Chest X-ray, PA view. Patient: 15 years old, sex M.
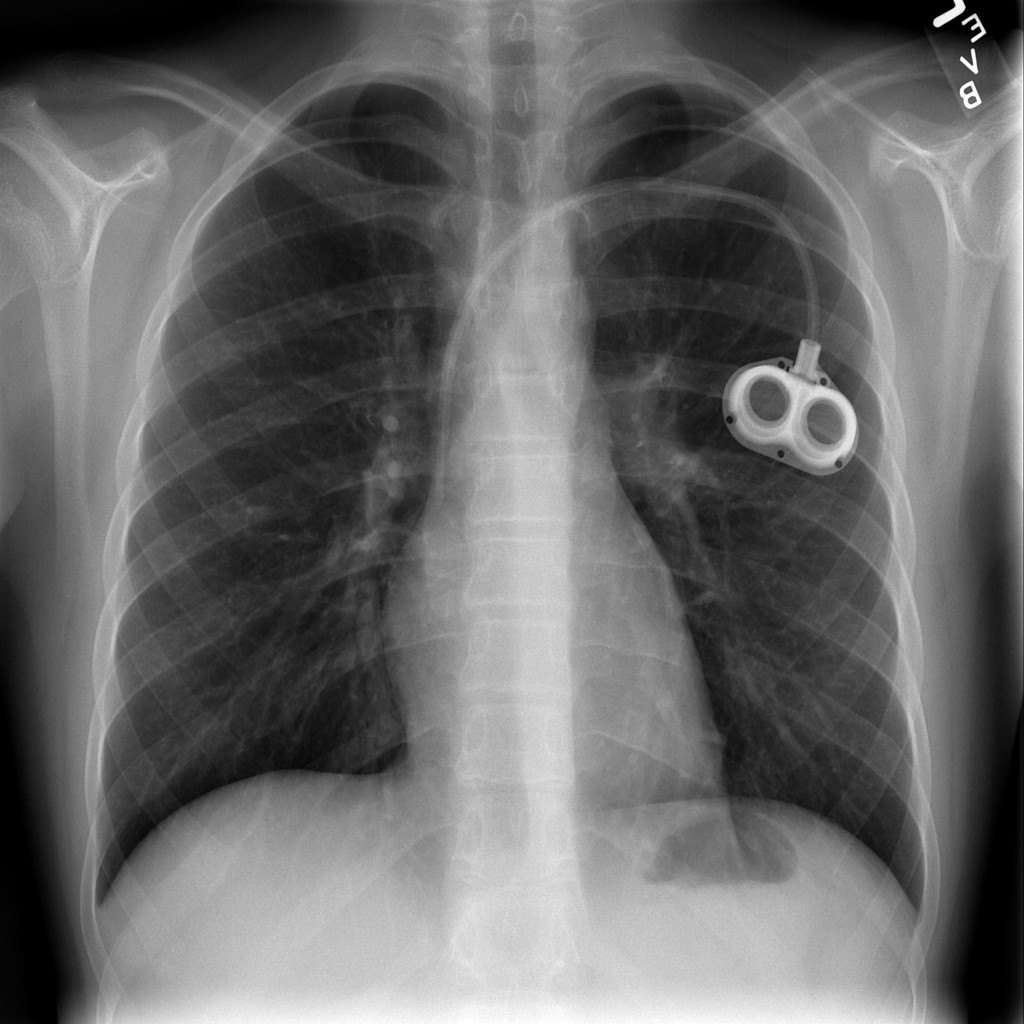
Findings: No Finding